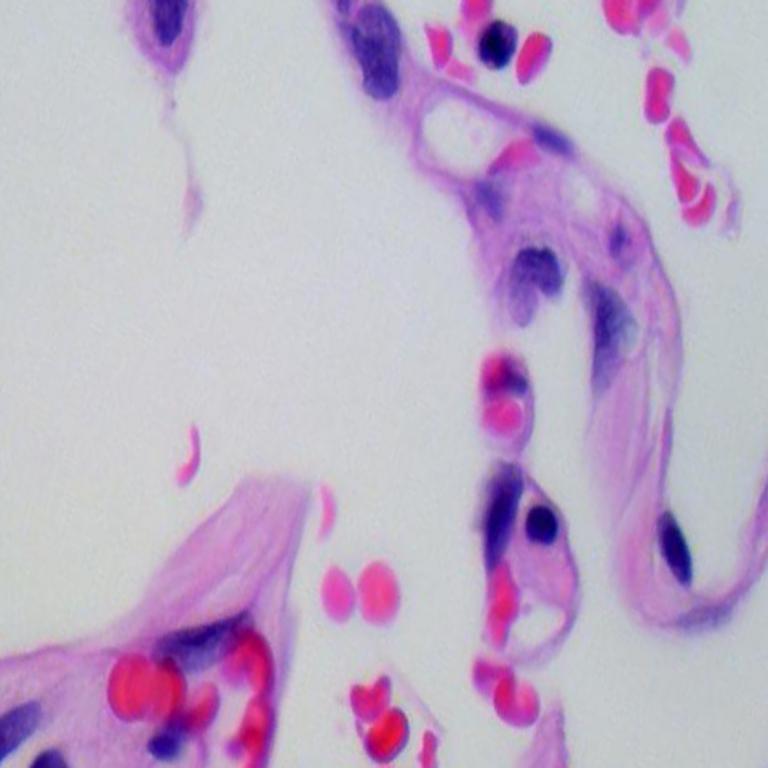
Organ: lung
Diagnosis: benign